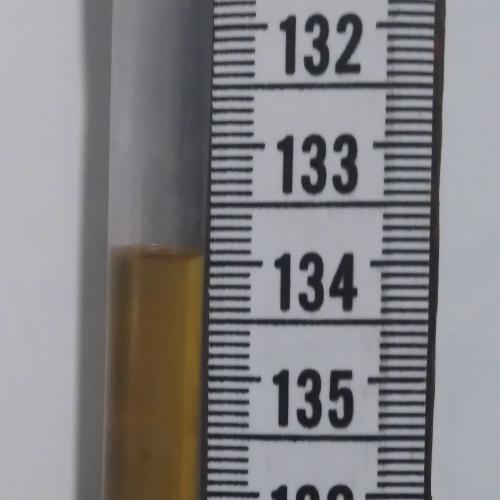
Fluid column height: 133.9 cm